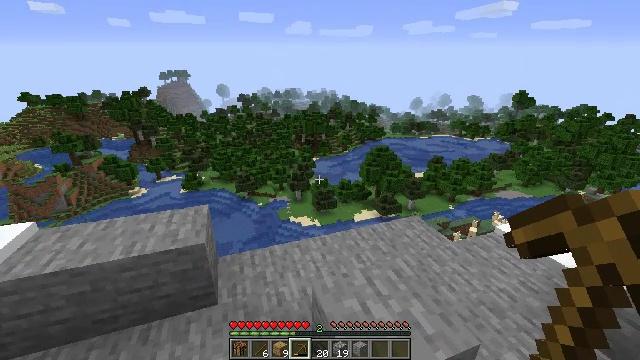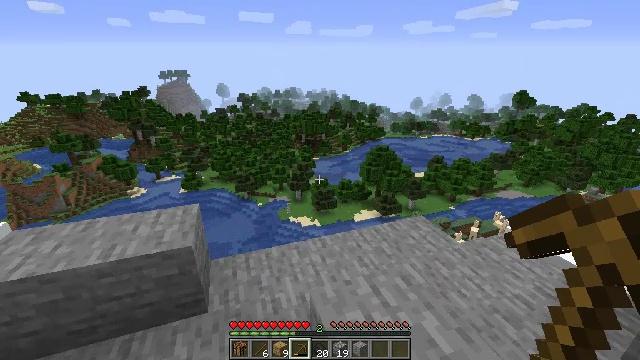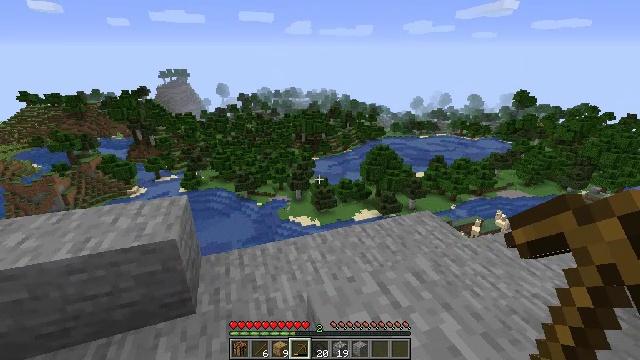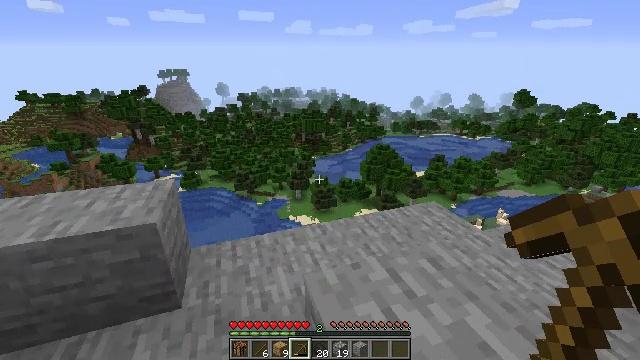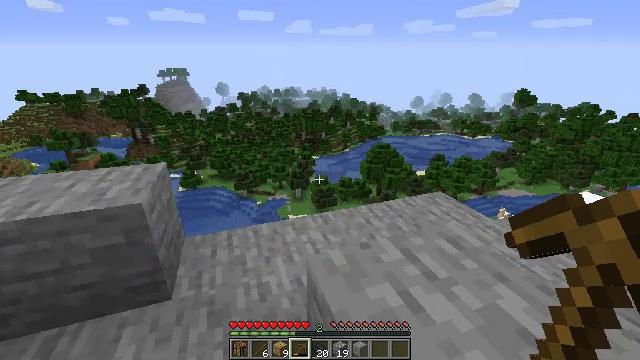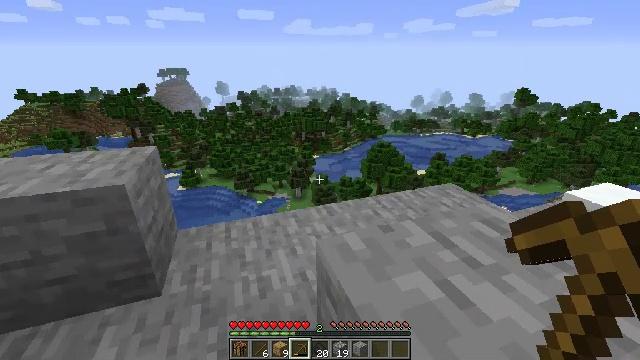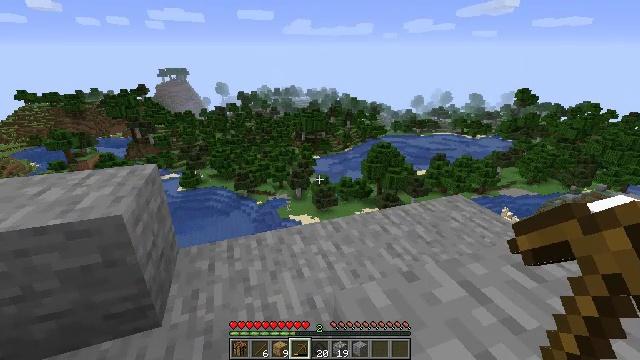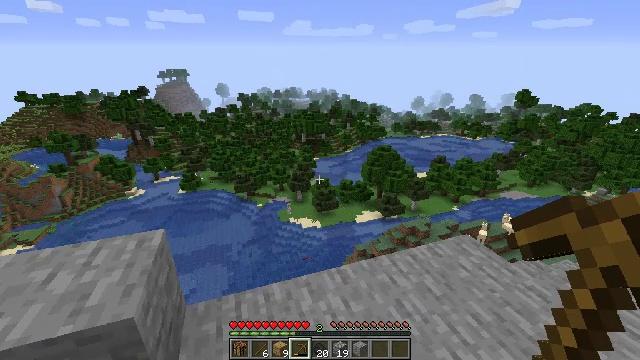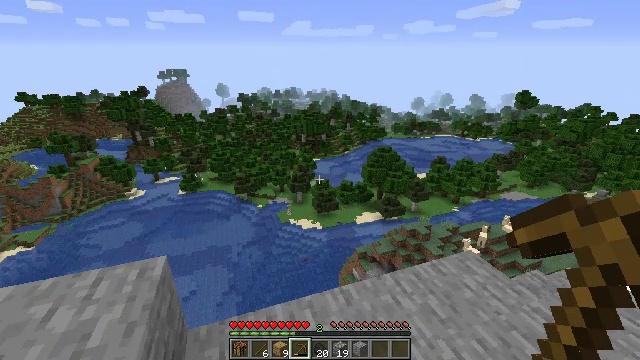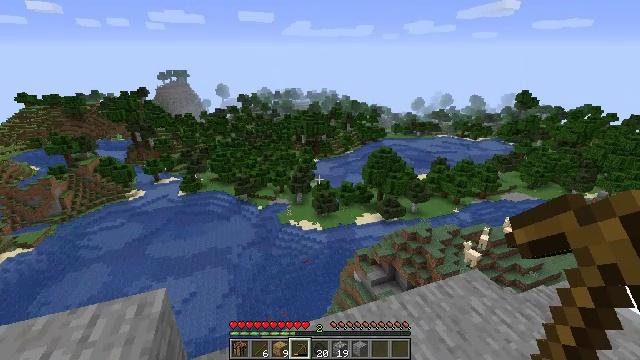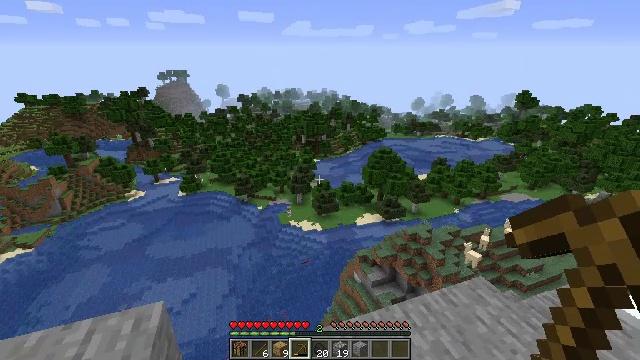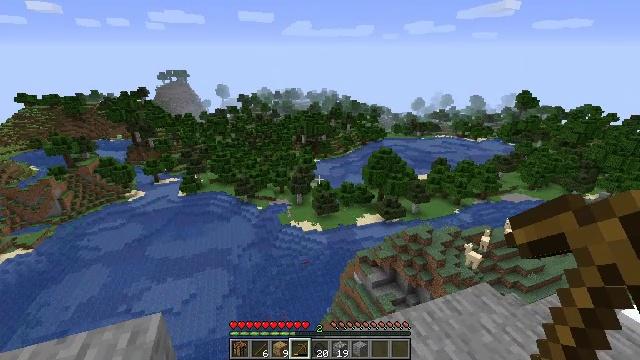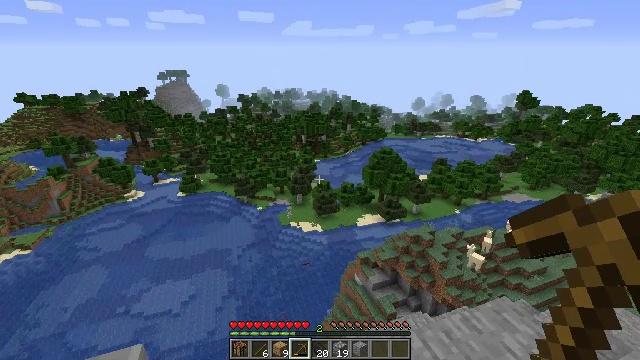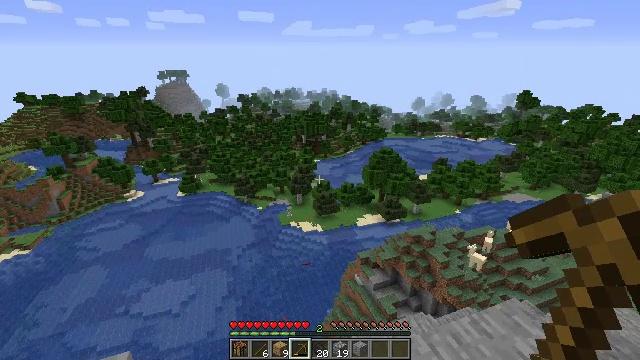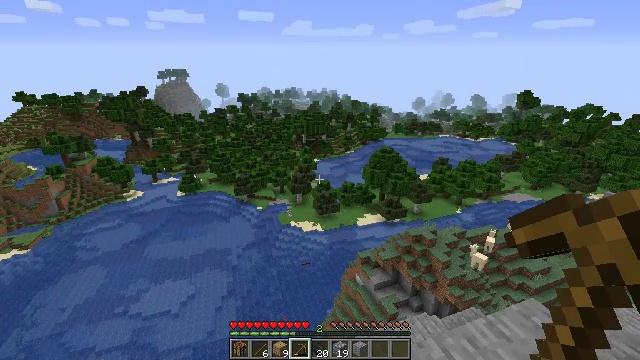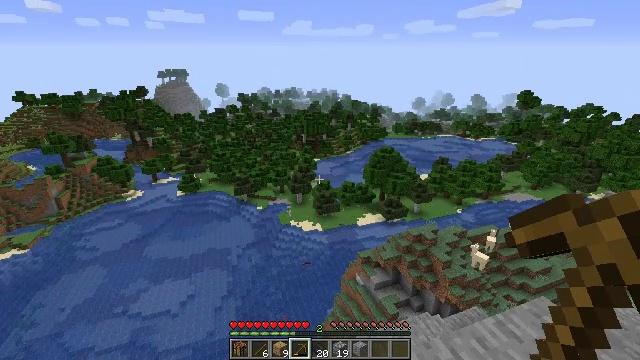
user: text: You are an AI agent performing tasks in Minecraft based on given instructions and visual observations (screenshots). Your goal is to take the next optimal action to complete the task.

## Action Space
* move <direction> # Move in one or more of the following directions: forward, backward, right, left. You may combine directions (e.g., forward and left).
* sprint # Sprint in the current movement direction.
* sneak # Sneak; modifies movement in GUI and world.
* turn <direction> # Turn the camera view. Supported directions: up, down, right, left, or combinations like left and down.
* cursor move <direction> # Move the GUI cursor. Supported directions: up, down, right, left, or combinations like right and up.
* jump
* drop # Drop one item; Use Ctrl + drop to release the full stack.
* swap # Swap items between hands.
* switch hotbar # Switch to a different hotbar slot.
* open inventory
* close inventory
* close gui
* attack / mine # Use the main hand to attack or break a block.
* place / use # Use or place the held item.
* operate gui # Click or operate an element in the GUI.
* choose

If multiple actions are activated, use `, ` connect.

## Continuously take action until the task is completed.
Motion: motion action
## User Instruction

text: Mine oak leaves.
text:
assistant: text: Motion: move forward, jump
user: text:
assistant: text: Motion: move forward, jump
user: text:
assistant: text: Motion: move forward, jump
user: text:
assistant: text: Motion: move forward, jump
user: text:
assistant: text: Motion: move forward, jump
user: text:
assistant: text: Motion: move forward, jump
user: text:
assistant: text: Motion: move forward, jump
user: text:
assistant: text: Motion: move forward, jump
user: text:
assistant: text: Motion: move forward, jump
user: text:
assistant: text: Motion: move forward, jump
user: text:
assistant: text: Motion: move forward, jump
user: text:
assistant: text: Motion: move forward, jump
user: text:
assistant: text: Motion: move forward, jump
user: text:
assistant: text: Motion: move forward, jump
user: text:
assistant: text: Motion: jump
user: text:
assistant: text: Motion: turn right and down
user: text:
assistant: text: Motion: turn right and down
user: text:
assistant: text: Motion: turn right and down
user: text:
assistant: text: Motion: turn right
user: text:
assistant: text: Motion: turn right
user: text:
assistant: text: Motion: no_op
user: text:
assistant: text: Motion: no_op
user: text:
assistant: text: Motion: no_op
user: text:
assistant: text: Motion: no_op
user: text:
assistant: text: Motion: no_op
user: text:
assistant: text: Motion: no_op
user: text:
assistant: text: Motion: no_op
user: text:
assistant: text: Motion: no_op
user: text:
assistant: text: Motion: no_op
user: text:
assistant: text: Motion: no_op